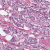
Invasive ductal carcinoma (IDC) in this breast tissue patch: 1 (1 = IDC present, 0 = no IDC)